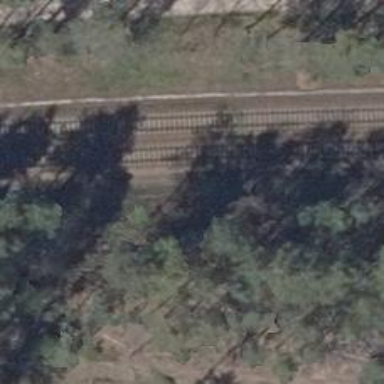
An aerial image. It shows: Railway track with contact line for electrification.